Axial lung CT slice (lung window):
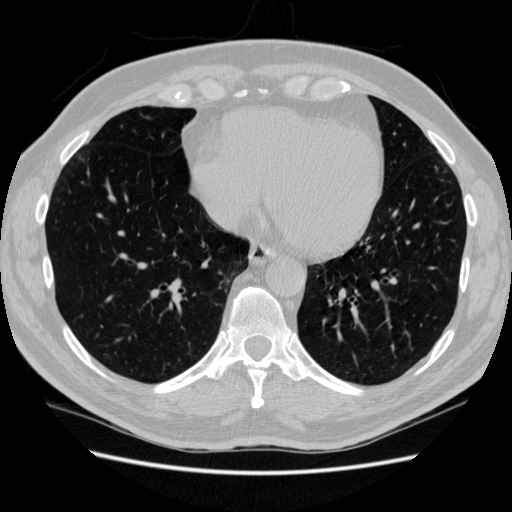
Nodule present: no